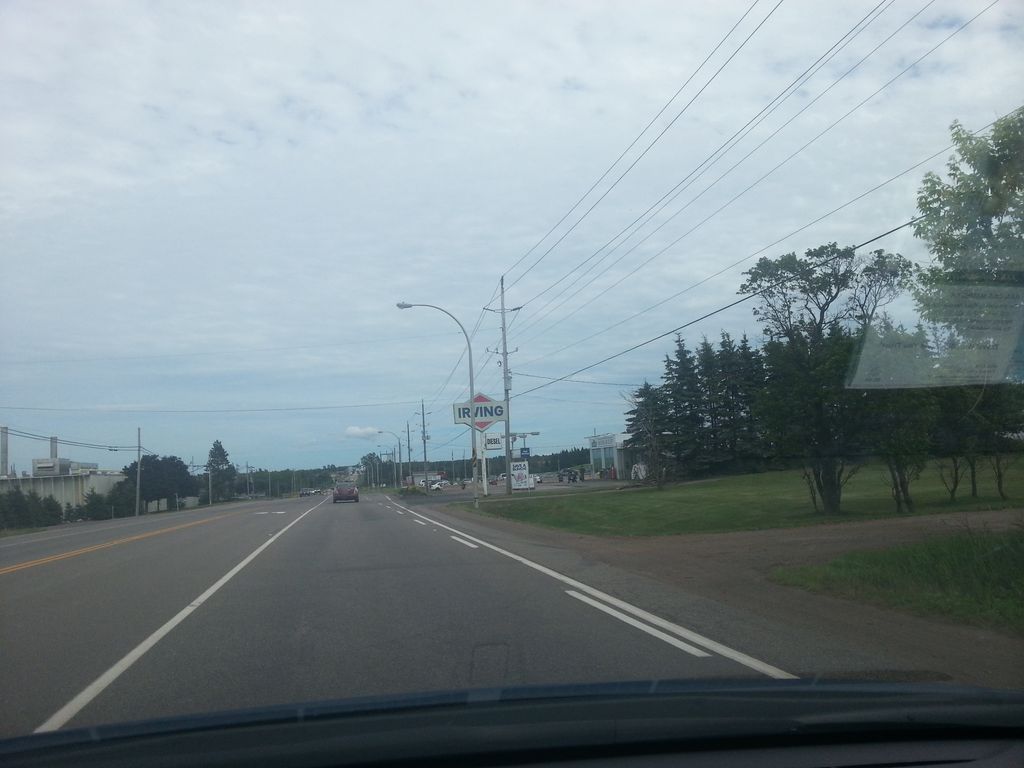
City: charlottetown